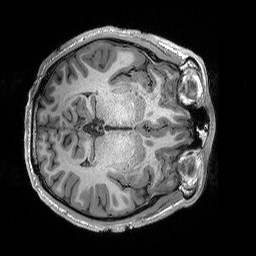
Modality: T1w
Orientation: axial
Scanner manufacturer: siemens
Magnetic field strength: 3 T
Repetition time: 2.3 s
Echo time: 0.00294 s